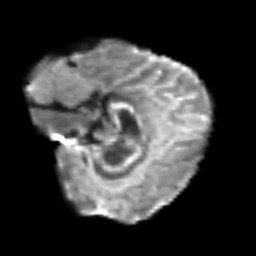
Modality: T2w
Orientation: sagittal
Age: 31
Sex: female
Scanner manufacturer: siemens
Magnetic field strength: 3 T
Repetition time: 6.1 s
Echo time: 0.101 s